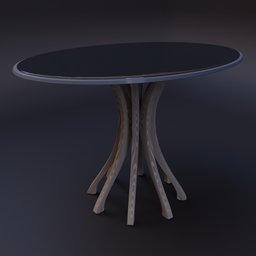
Label: furniture